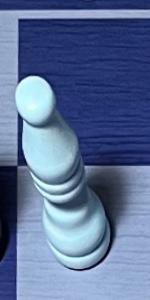
Label: Bishop_White